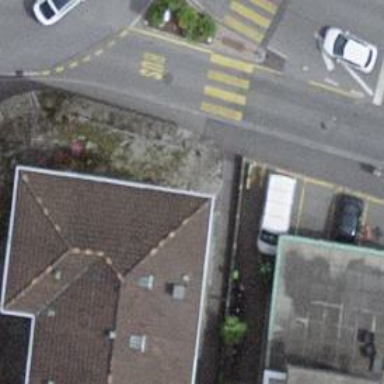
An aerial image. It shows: Fast food establishment.